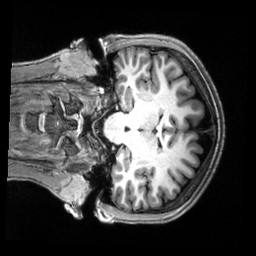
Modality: T1w
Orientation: coronal
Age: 21
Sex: female
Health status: healthy
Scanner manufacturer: siemens
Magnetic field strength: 3 T
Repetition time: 2.5 s
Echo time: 0.00222 s